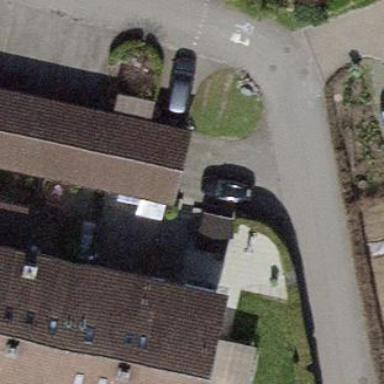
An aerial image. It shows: Group of garages.